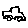
Label: car